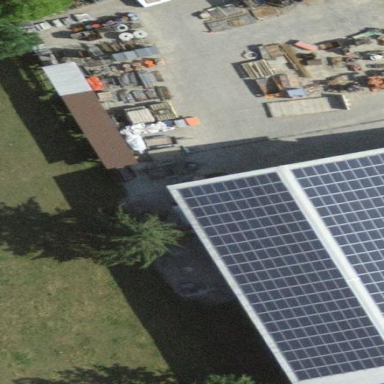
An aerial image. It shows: Solar power generator with photovoltaic panels.